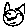
Label: cat